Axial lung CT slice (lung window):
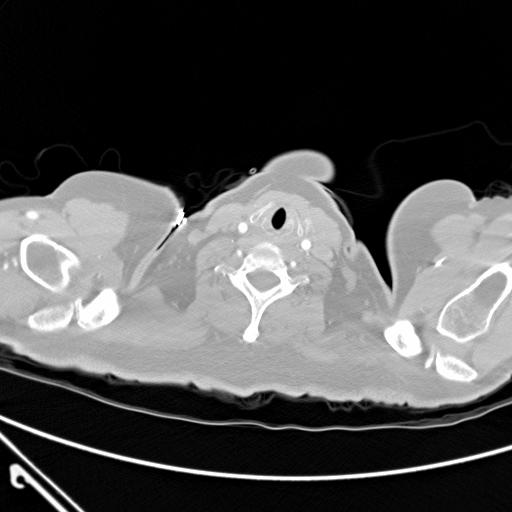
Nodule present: no